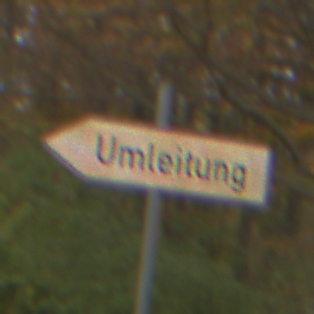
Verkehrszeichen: UmleitungswegweiserLinksweisend
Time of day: Midday
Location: Outdoor (Nature)
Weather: Overcast
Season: Autumn
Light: Natural